Question: I just finished my 1st WP8 app with PhoneGap, and out of sudden, I found that my app doesn't have that Settings panel(I'm not sure whether it's the right name for that part -- the 3 dots at the right bottom corner and when you clicked it, a panel shows).
This is the Setting panel(please do correct me if the name I refer to is not right and I want to know it. )

Do you know how to enable it?
Thanks a lot
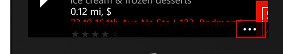
Answer: The three dots you pointed -if I don't misunderstand that- is called ellipsis (you can find that word in this <URL>, it is part of standard Windows Phone Application Bar.
Unfortunately, I'm not familiar with PhoneGap/Cordova. In standard windows phone application (developed using WP SDK) showing application bar (including it's ellipsis) is as straightforward as shown in <URL>